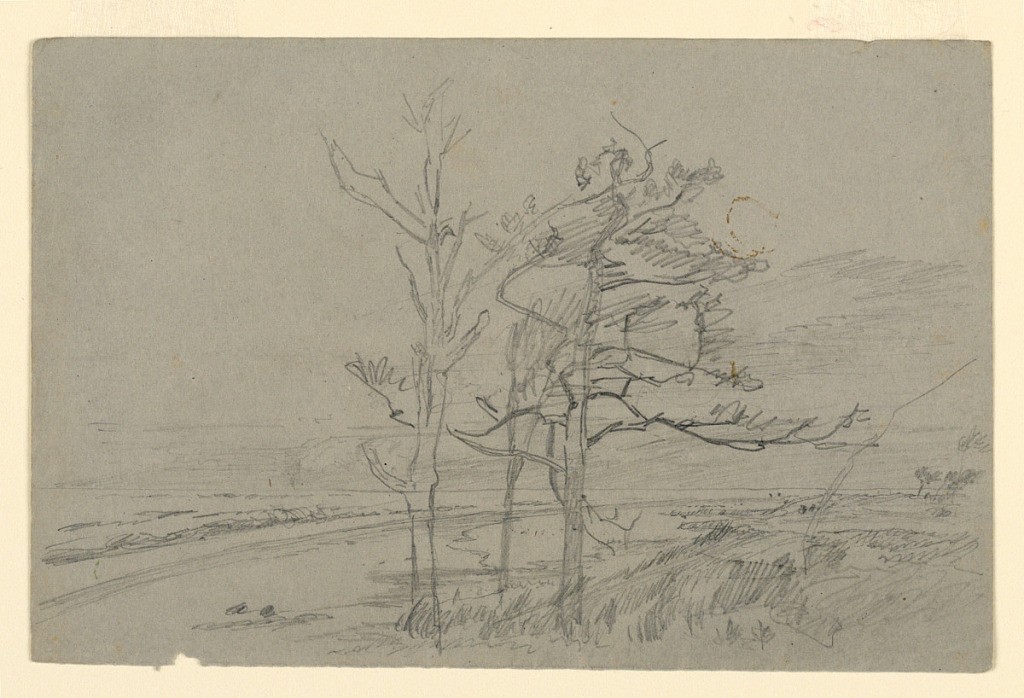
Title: Study of landscape
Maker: William Trost Richards, American, 1833–1905
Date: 1865–1870
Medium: Graphite on paper
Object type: Drawing
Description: Sketch of trees with foliage with a mountain in the background.